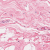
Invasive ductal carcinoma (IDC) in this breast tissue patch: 0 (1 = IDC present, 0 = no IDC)